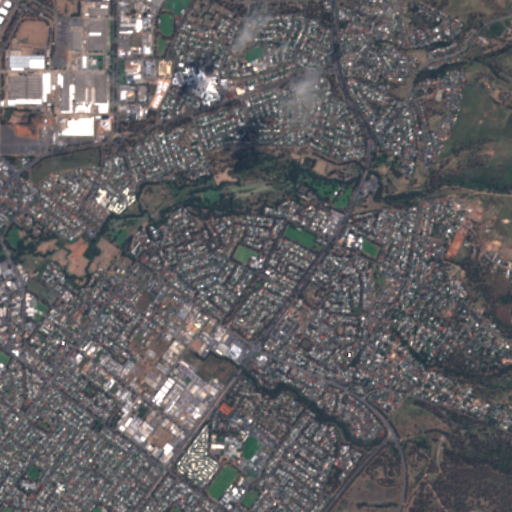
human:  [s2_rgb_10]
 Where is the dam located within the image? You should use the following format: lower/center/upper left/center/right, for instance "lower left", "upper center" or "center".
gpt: The dam is located in the lower right of the image.
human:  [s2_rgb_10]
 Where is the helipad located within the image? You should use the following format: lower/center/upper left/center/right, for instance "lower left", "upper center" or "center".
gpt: The helipad is located in the upper center of the image.
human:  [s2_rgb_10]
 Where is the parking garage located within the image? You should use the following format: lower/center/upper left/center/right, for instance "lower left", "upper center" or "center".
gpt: The parking garage is located in the upper center of the image.
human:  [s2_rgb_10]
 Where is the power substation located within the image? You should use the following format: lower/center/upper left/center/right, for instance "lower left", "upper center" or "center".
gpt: The power substation is located in the upper left of the image.
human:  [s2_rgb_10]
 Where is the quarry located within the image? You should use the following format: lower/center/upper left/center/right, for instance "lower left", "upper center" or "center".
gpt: The quarry is located in the lower right of the image.
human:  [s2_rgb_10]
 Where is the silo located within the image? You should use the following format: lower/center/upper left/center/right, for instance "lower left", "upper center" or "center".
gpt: The silo is located in the upper left of the image.
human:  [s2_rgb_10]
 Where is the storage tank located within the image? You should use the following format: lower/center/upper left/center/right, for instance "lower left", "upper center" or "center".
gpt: The storage tank is located in the lower left of the image.
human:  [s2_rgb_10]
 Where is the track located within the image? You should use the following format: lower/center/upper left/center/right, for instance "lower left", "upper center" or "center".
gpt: The track is located in the upper left of the image.
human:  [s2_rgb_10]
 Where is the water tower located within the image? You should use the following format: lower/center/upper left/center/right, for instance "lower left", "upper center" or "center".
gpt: The water tower is located in the upper left of the image.
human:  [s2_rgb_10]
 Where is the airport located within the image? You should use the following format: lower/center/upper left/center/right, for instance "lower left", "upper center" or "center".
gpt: There is no airport in the image.